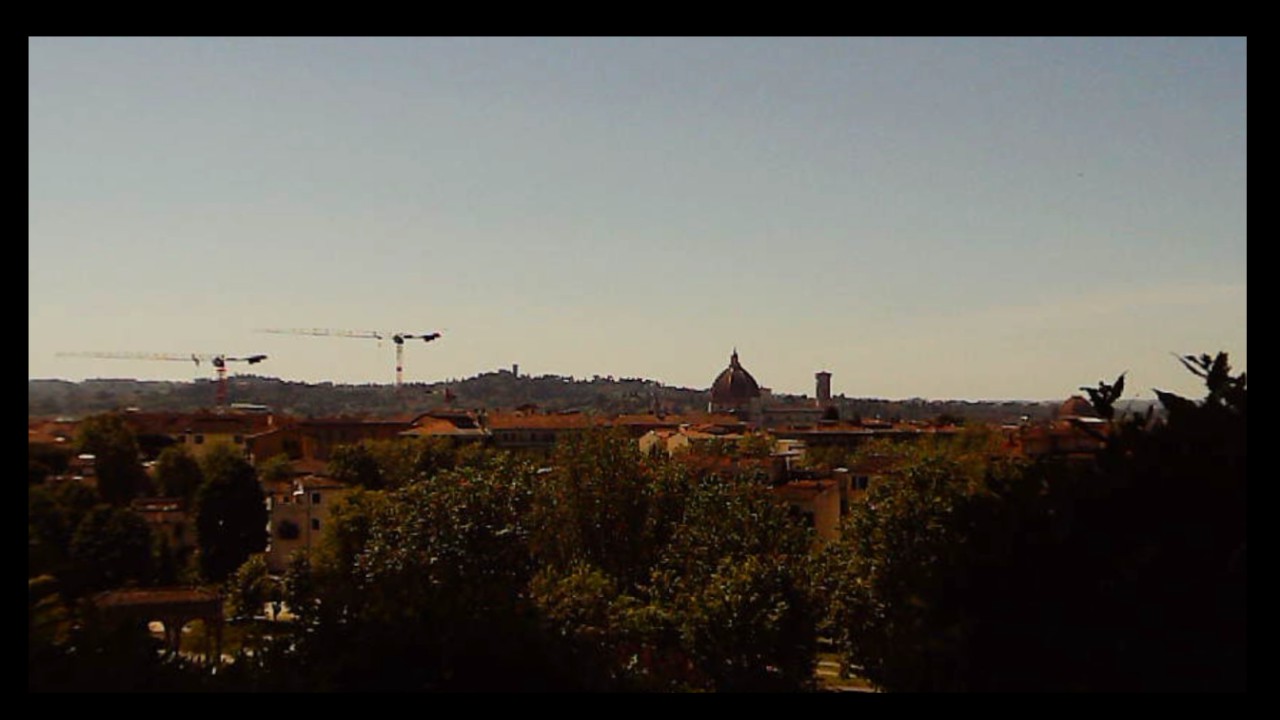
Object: DarwinFPV cineape20